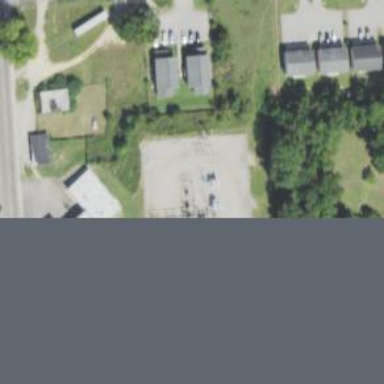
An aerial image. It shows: There is distribution substation enclosed by fence.